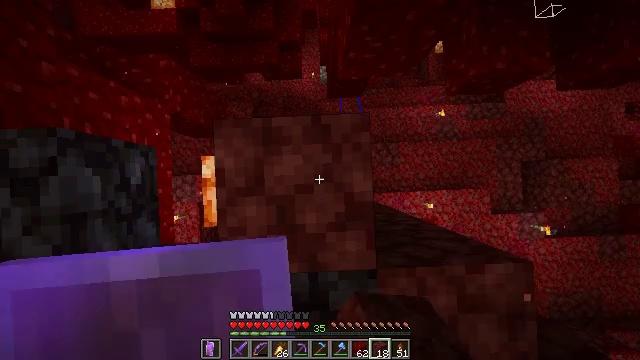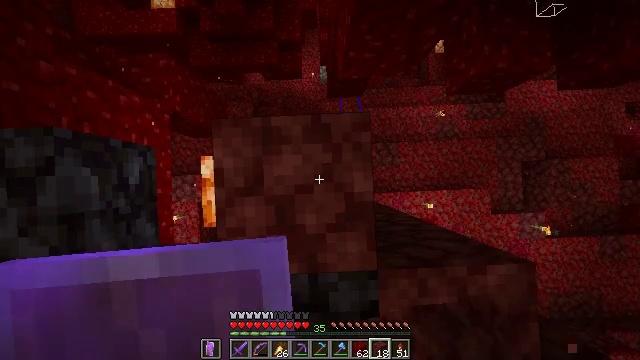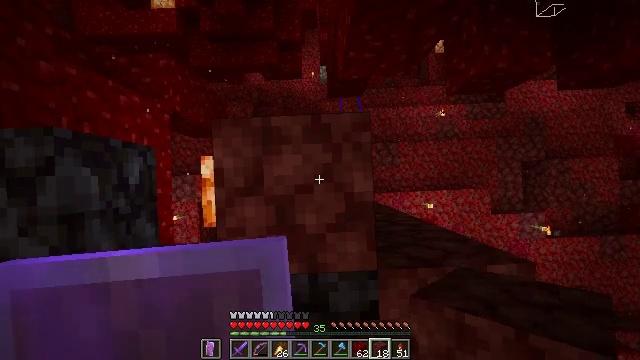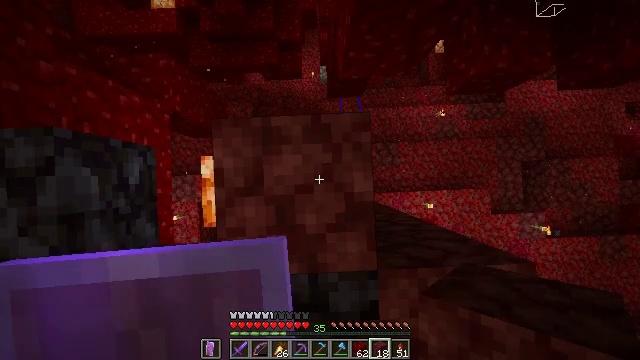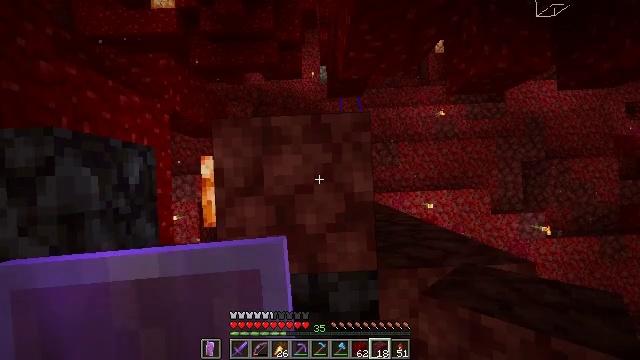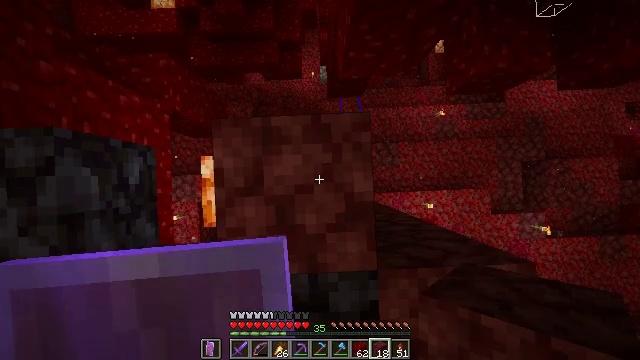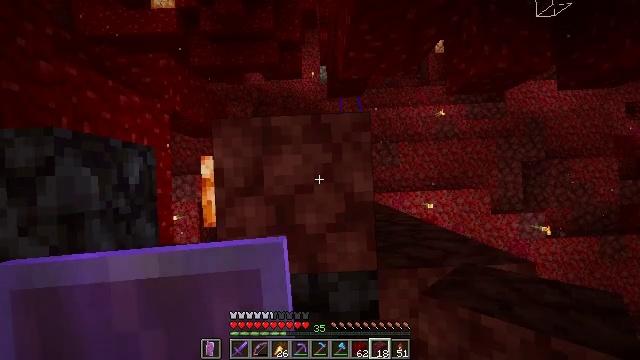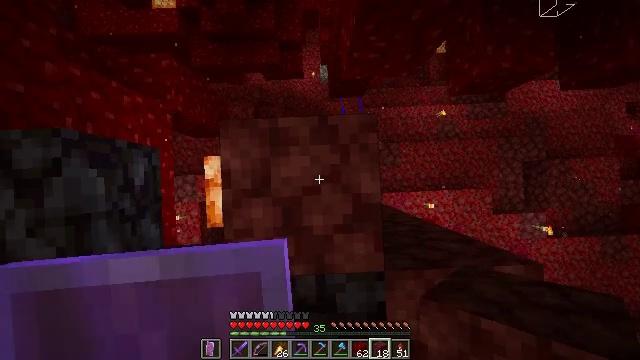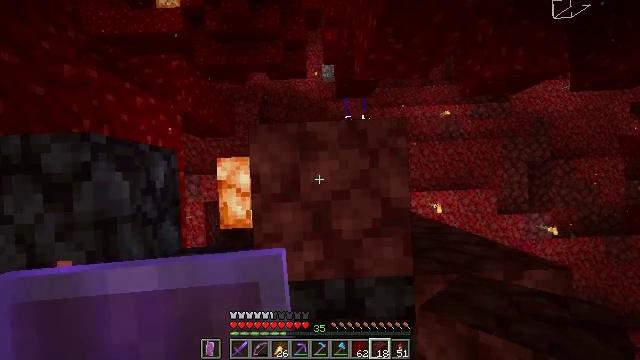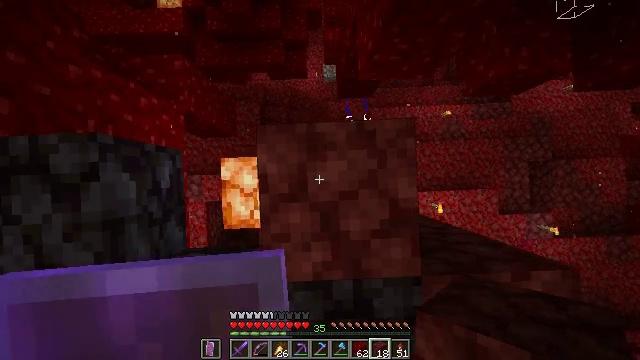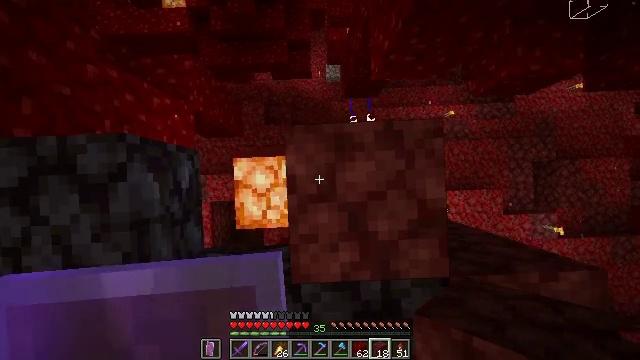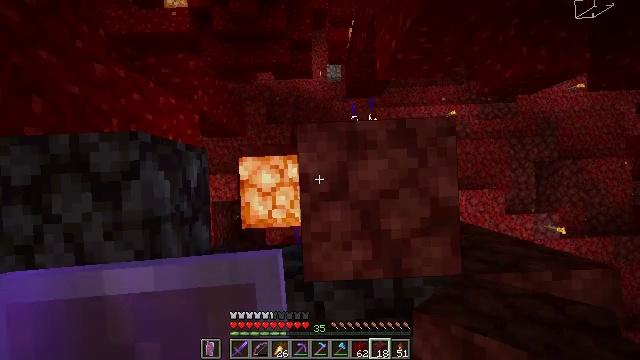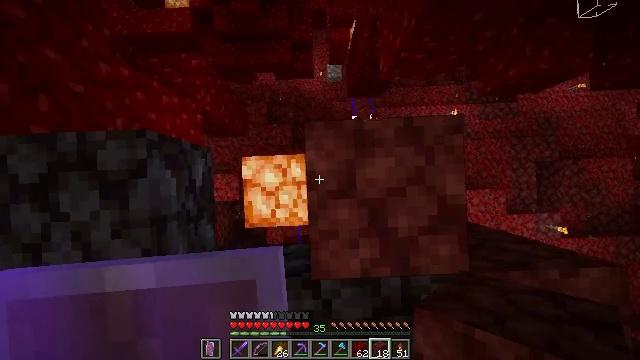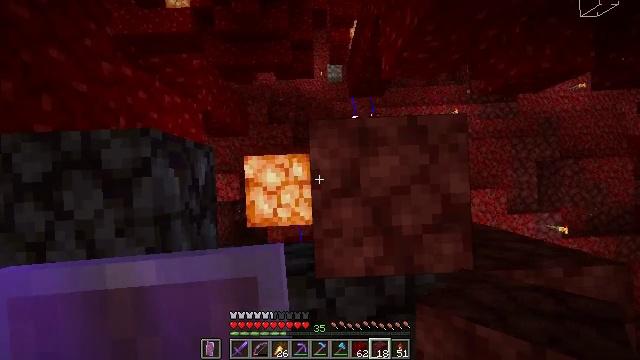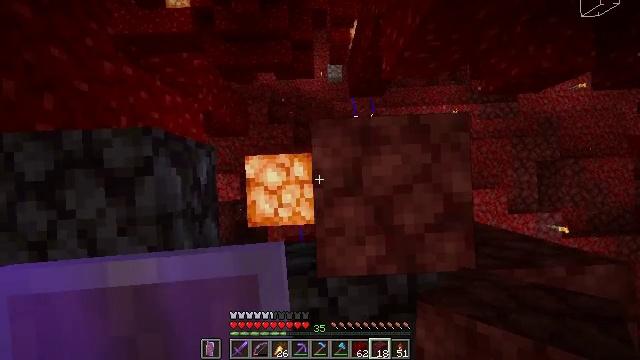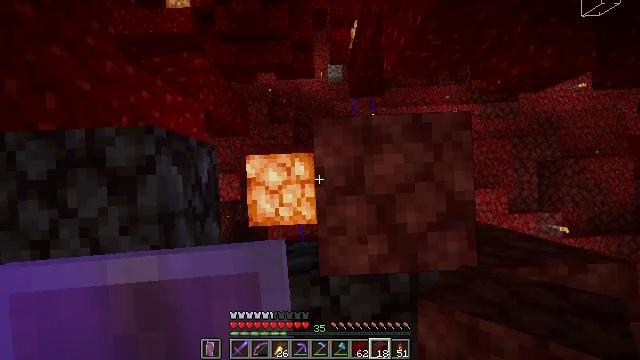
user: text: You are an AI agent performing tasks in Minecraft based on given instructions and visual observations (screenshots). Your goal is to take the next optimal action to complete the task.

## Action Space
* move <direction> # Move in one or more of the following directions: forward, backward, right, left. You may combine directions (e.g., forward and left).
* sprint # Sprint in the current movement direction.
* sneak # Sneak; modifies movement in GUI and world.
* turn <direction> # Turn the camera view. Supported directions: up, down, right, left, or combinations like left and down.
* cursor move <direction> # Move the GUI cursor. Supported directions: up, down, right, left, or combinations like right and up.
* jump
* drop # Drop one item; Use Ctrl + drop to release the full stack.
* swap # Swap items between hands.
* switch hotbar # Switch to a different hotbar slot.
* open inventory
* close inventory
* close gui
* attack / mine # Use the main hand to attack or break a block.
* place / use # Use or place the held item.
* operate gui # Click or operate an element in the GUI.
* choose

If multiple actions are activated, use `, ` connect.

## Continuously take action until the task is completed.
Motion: motion action
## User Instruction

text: Break the glowing shroomlight.
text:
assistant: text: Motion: no_op
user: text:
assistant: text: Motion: no_op
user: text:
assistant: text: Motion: no_op
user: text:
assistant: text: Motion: no_op
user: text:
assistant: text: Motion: no_op
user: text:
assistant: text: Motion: no_op
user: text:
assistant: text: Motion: move left
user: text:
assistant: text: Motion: move left
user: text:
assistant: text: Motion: move left
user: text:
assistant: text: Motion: no_op
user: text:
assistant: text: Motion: no_op
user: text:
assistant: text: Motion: no_op
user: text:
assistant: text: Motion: no_op
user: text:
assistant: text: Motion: no_op
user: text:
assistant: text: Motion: no_op
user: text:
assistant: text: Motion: no_op
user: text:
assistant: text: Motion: no_op
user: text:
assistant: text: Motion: no_op
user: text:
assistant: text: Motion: move left
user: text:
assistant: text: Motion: move left
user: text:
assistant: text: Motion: move left
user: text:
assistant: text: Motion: no_op
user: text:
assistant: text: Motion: no_op
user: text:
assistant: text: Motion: no_op
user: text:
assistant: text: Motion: no_op
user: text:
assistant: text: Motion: no_op
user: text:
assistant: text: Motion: no_op
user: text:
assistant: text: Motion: no_op
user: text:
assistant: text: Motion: no_op
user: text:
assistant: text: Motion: no_op